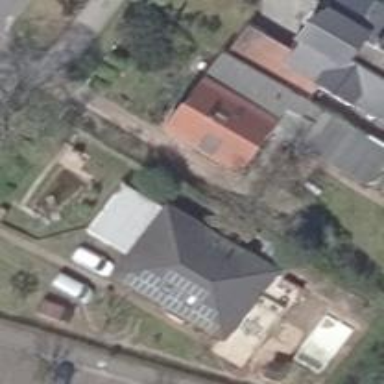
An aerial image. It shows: Detached building with hipped roof.